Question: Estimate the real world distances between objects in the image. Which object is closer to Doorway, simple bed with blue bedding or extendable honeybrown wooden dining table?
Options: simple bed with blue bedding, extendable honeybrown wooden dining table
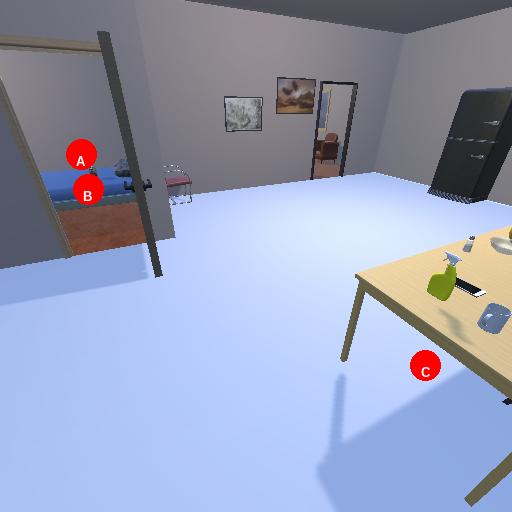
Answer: simple bed with blue bedding